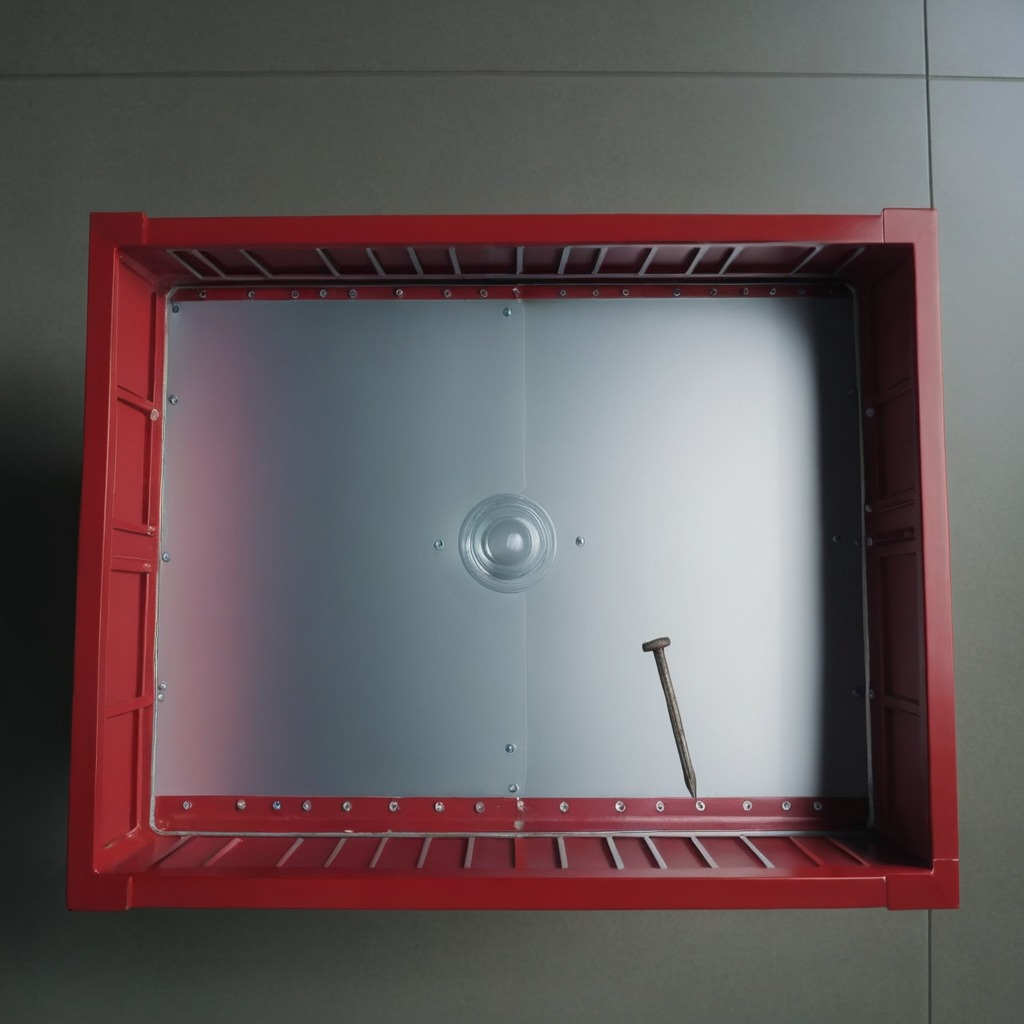
An iron nail is lying on a toolbox surface in an airplane hangar workshop.